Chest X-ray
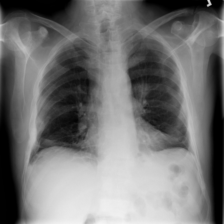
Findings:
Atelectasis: positive
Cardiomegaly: negative
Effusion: negative
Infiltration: positive
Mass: negative
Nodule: negative
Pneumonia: negative
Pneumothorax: negative
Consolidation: negative
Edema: negative
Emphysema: negative
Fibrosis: negative
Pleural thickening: negative
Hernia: negative